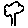
Label: tree